Question: I am lost at modeling an association with a transitive dependency. Here is the corresponding ERM:

A match has one home team and one guest team (let's stick to the home team for simplicity). I would therefore include a team_id attribute in the match.
I'm open to introducing join tables, but do not see how to keep the information about the transitive dependency "team -> -> match -> -> league -> -> team"
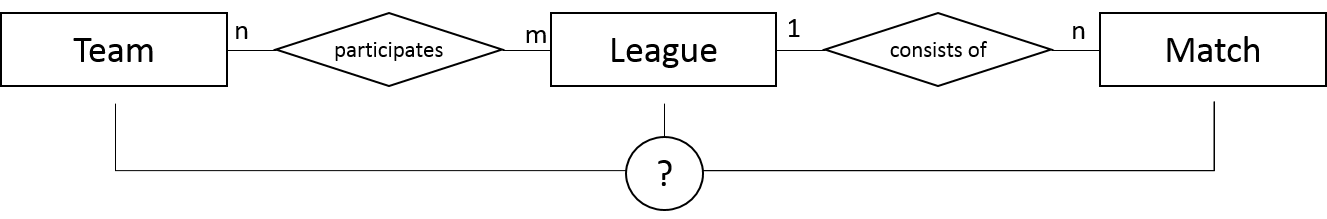
Answer: I'm assuming teams have to be in the match's league. The solution involves overlapping constraints and overlapping foreign key references.
You show a m:n relationship between teams and leagues. Matches will reference this table.
'''
create table team_leagues (
team_id ...,
league_id ...,
other_columns ...,
primary key (team_id, league_id),
foreign key (team_id) references teams (team_id),
foreign key (league_id) references leagues (league_id)
);
'''
And there's a 1:n relationship between leagues and matches. There are overlapping constraints here.
'''
create table matches (
home_team_id ...,
guest_team_id ...,
match_start_time ...,
league_id ...,
primary key (home_team_id, match_start_time),
unique (guest_team_id, match_start_time),
foreign key (home_team_id, league_id)
references team_leagues (team_id, league_id),
foreign key (guest_team_id, league_id)
references team_leagues (team_id, league_id)
);
'''
Whether matches.league_id also needs a foreign key reference to leagues is application-dependent. I it should be sufficient to reference team_leagues, though.